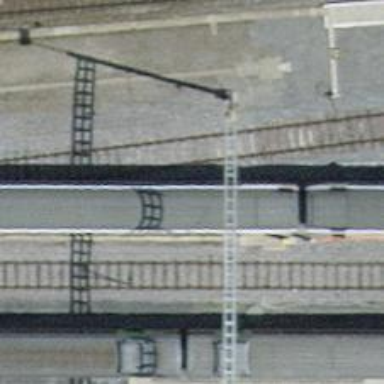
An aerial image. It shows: Rail yard with electrified contact lines for the trains.